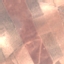
Land use / land cover class: PermanentCrop